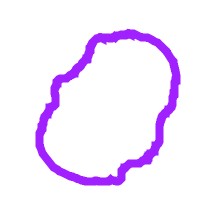
Shape: circle